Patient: sex M, age 68
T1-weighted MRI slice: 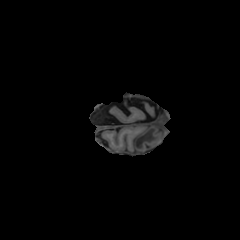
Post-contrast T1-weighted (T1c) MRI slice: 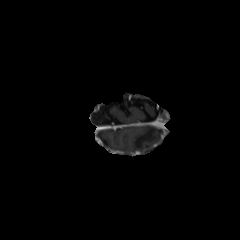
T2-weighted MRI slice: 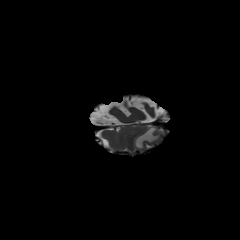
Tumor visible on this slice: yes
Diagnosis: Glioblastoma, IDH-wildtype
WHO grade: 4